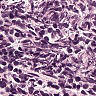
Metastatic tissue present: no